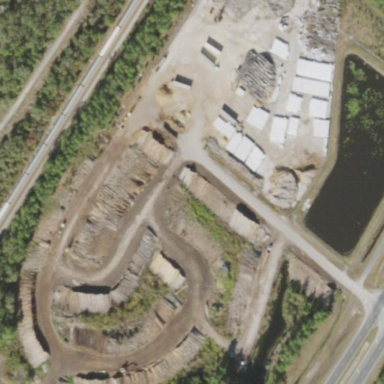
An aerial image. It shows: Industrial area with sawmill.